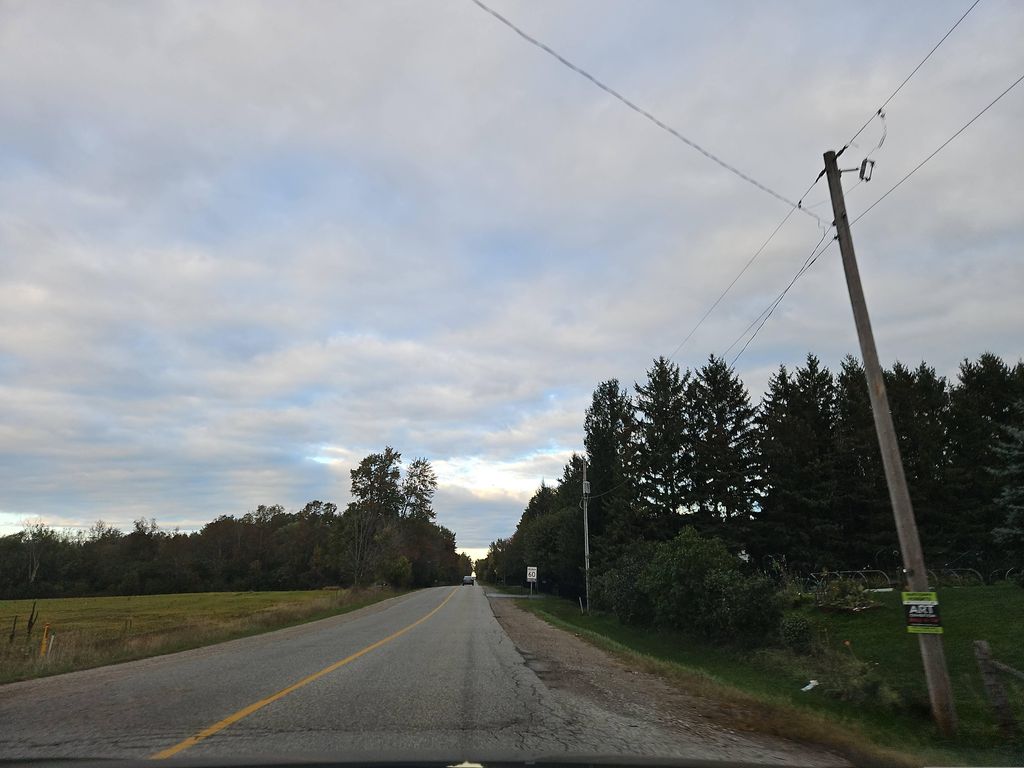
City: kitchener-waterloo